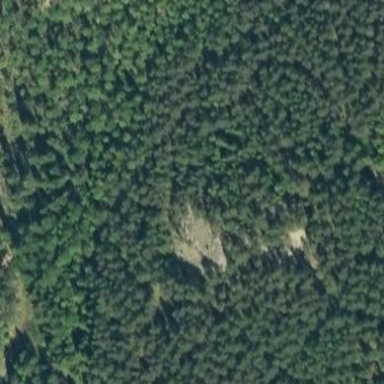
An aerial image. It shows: Landscape of bare rock.